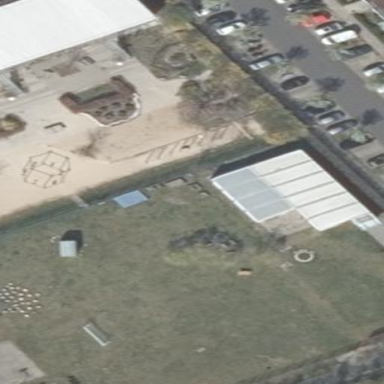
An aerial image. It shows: Community center.